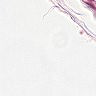
Metastatic tissue present: no